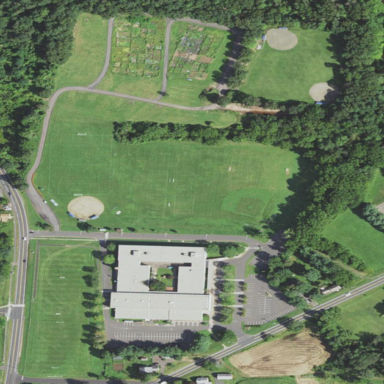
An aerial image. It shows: School.